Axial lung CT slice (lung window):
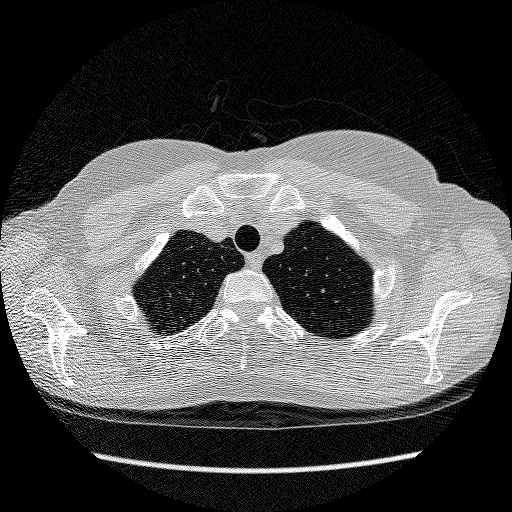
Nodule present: no